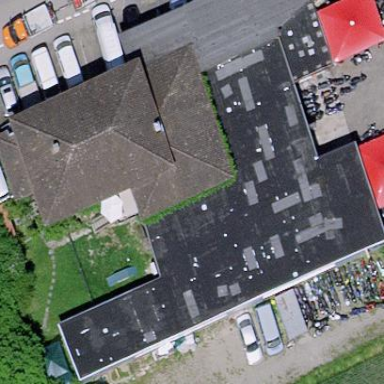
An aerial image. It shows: Building housing car repair shop.